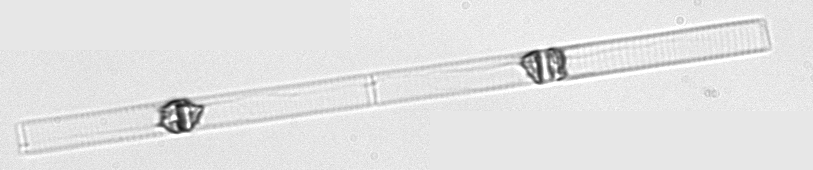
Label: Dactyliosolen_blavyanus